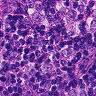
Metastatic tissue present: yes